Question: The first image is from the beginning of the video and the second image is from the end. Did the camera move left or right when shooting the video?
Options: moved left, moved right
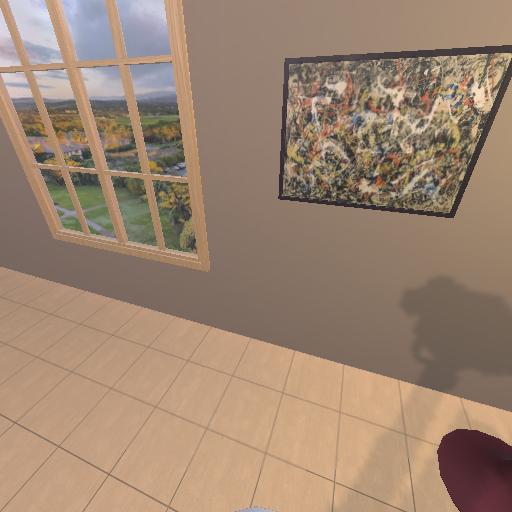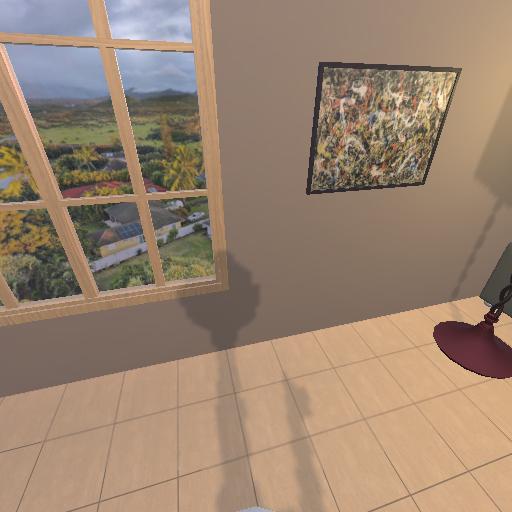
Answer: moved left